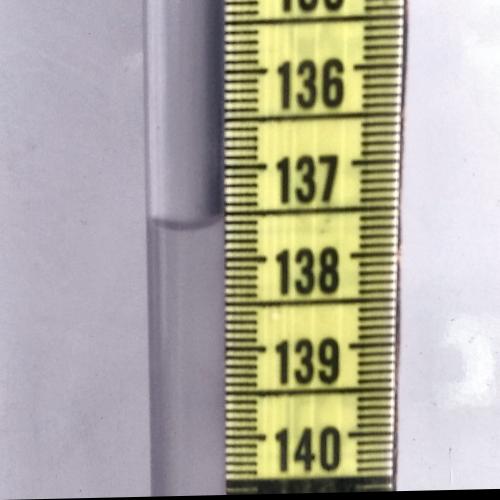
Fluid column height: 137.6 cm